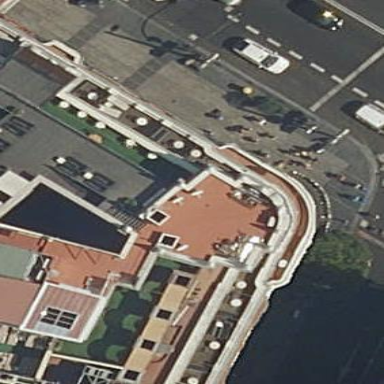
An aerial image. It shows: Part of building.